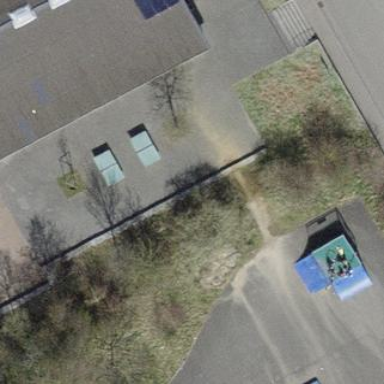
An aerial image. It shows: White pavilion restaurant with flat roof.